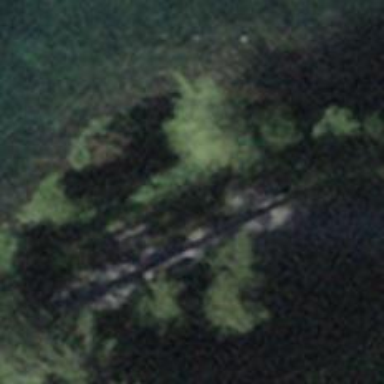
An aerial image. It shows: Bench.